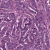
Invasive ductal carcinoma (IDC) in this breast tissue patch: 1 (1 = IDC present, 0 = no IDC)